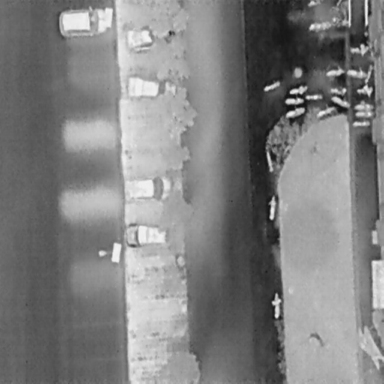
There are five Cars in the infrared image.